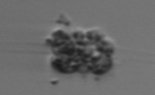
Label: Leptocylindrus_mediterraneus